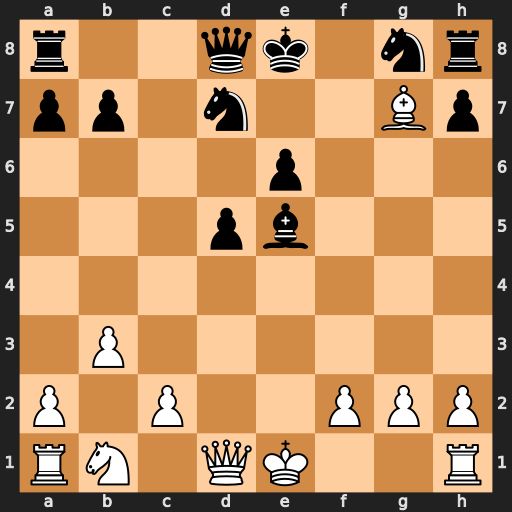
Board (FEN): r2qk1nr/pp1n2Bp/4p3/3pb3/8/1P6/P1P2PPP/RN1QK2R
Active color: w
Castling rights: KQkq
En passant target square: -
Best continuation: Qh5+